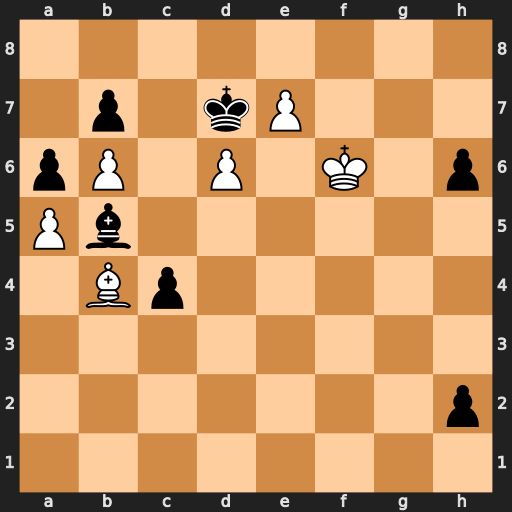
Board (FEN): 8/1p1kP3/pP1P1K1p/Pb6/1Bp5/8/7p/8
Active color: w
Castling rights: -
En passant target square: -
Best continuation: Kf7 Kc8 e8=Q+ Bxe8+ Kxe8